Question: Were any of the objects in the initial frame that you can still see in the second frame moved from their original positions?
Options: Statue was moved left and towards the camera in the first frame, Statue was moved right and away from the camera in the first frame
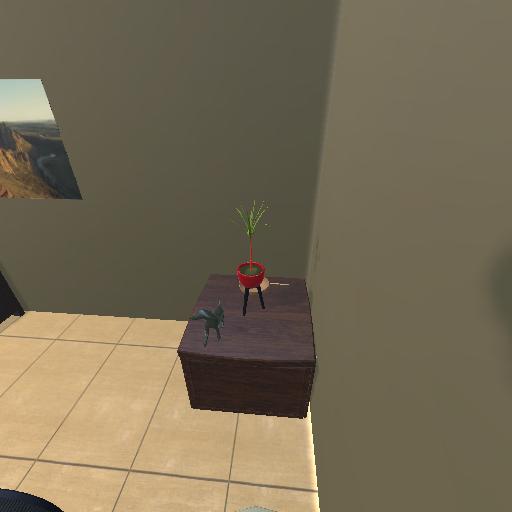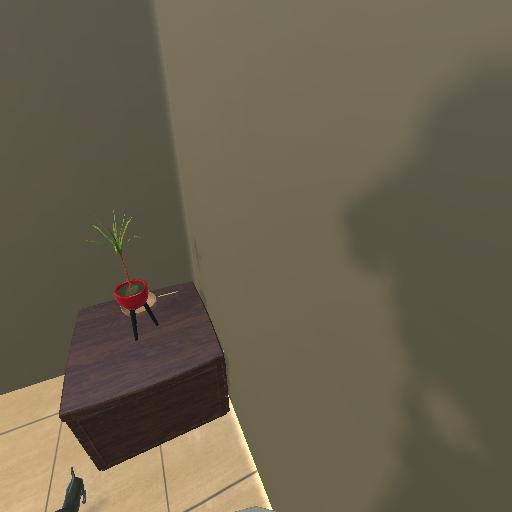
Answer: Statue was moved left and towards the camera in the first frame